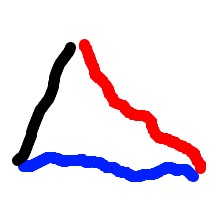
Shape: triangle